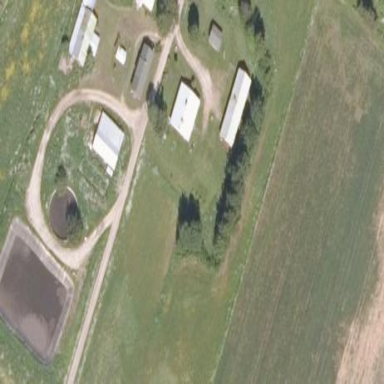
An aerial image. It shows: Farmyard area.